This grayscale texture is a bearing vibration snapshot reshaped row-by-row into a square image. Based on the visible evidence, which condition applies: normal, inner_race, outer_race, ball?
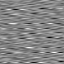
Answer: inner_race